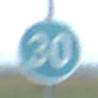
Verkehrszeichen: VorgeschriebeneMindestgeschwindigkeit
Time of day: Midday
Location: Outdoor (Suburban)
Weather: Overcast
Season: NotSpecified
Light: Natural